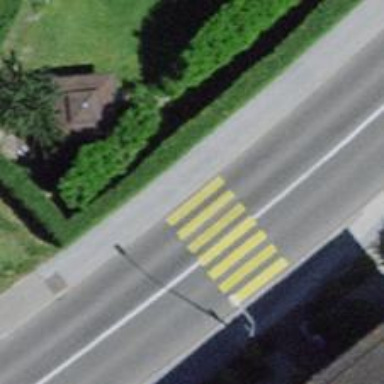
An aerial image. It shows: Kerb barrier.